Field crop: maize
Growth stage: 2
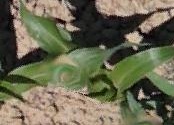
Species: maize